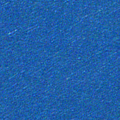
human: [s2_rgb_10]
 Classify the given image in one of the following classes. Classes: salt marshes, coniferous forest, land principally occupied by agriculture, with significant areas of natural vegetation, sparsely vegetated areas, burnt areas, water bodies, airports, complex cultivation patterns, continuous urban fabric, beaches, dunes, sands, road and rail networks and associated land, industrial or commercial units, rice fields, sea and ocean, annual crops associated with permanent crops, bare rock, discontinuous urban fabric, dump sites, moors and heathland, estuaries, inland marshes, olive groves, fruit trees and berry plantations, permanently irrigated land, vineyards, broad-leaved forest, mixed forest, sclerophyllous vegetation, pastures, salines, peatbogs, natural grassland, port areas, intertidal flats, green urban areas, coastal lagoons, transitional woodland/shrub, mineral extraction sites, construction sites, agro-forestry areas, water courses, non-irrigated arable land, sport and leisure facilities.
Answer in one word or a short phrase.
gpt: sea and ocean